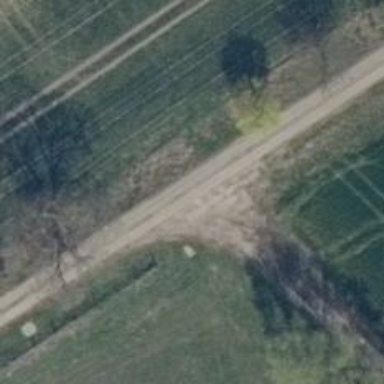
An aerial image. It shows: Track road with concrete lanes of grade1 quality.